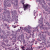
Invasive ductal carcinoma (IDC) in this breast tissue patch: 1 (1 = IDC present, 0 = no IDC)